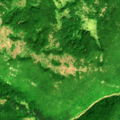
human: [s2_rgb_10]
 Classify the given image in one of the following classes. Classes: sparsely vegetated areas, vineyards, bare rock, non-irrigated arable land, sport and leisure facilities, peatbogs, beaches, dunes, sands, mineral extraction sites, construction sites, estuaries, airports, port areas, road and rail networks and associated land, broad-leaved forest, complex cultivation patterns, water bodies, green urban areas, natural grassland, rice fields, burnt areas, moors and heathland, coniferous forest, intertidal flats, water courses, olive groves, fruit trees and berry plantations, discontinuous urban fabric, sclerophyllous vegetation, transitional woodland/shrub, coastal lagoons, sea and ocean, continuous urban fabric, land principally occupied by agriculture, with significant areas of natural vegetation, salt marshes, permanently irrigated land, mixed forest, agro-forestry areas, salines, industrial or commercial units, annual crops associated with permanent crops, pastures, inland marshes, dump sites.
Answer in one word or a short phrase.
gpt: pastures, land principally occupied by agriculture, with significant areas of natural vegetation, broad-leaved forest, transitional woodland/shrub